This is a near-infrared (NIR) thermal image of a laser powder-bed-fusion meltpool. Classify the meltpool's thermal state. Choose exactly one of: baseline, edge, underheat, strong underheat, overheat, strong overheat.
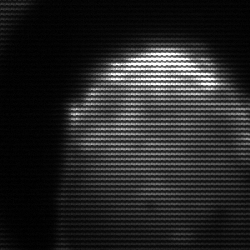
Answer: edge